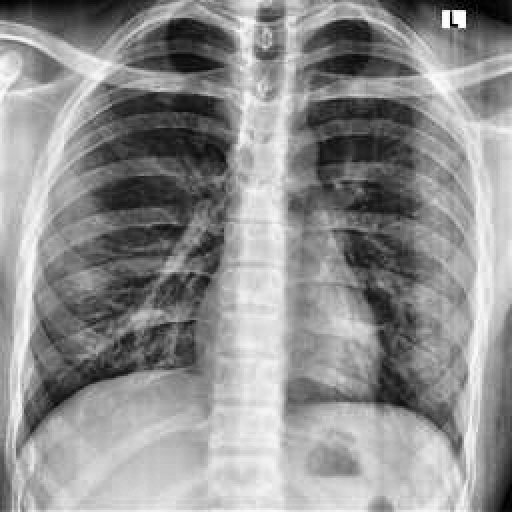
Finding: NORMAL